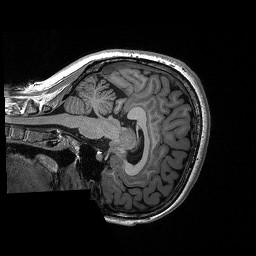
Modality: T1w
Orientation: sagittal
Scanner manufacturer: siemens
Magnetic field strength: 3 T
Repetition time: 2.3 s
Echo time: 0.00288 s